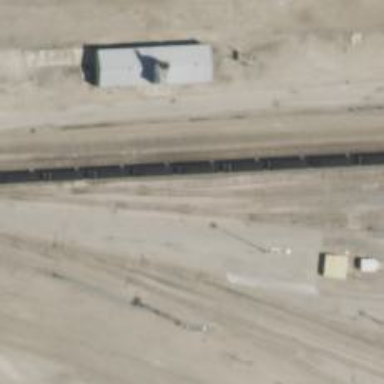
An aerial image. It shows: Railway siding for service.